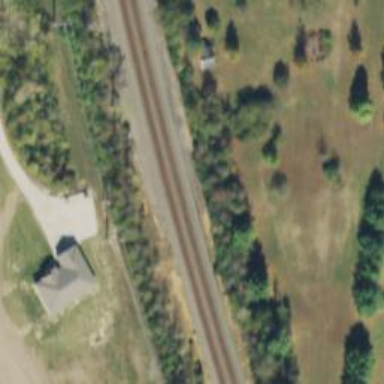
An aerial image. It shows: Two railway tracks with rails.